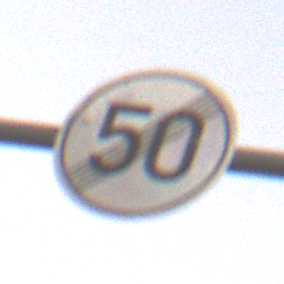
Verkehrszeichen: EndeGeschwindigkeit50
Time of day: SunriseSunset
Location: Outdoor (Nature)
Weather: Clear
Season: NotSpecified
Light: Natural